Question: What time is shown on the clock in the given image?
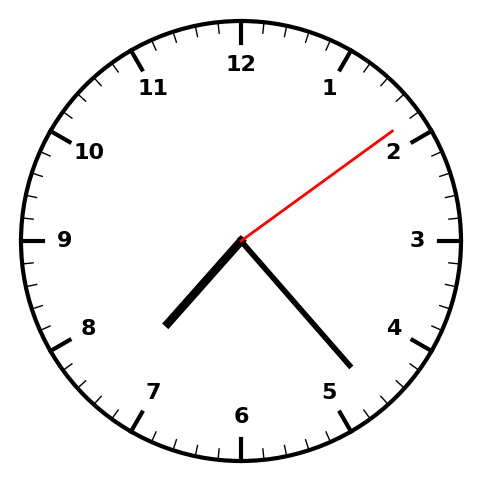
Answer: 07:23:09